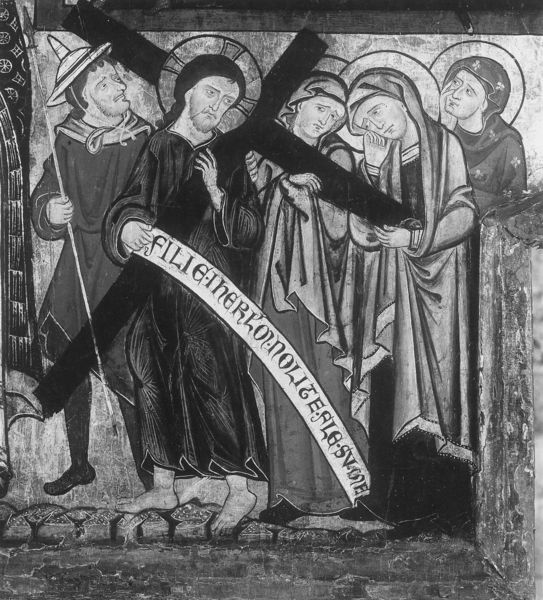
Titel: Quedlinburger Retabel
Institution: Quedlinburg
Schlagwörter: gemälde, weiß, frauen, grau, schwarz, zeichnung, malerei, bart, bibel, bild, vorhang, gehen, kirche, gewand, schrift, tor, foto, barfuss, kreuz, weinen, schwarzweiß, soldat, helm, römer, heiligenschein, nimbus, christus, jesus, kreuzigung, christlich, speer, maria, magdalena, sorge, spee, latein, spruchband, katholisch, passion, kreuztragung, leidensweg, söldner, brfuss, filie